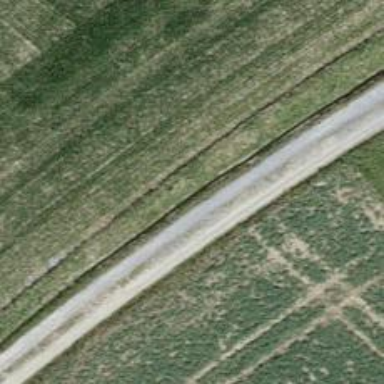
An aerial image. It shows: Compacted track road with grade3 tracktype.